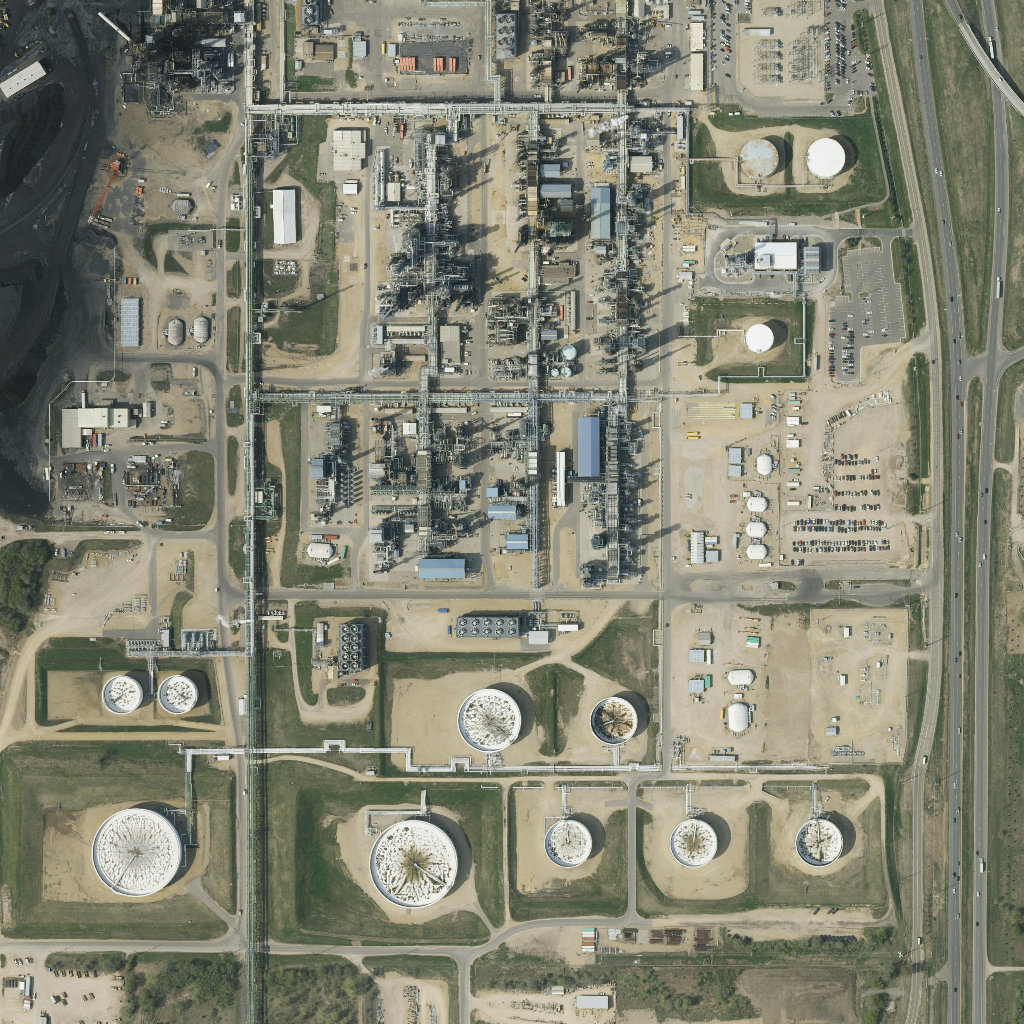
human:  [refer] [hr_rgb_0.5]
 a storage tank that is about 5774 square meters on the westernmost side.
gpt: <box>[[8, 77, 19, 88, 0]]</box>